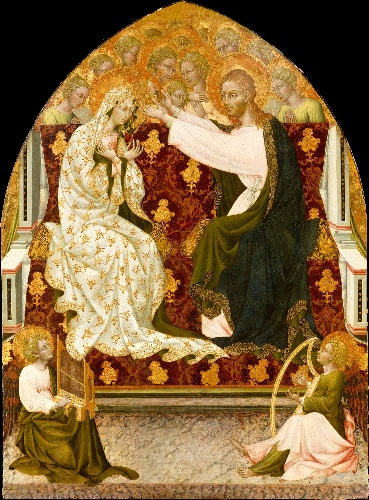
Title: Coronation of the Virgin
Artist: Giovanni di Paolo (Giovanni di Paolo di Grazia)
Artist bio: Italian, Siena 1398–1482 Siena
Date: ca. 1455
Object type: Painting
Classification: Paintings
Medium: Tempera on wood, gold ground
Dimensions: Overall (shaped top): 70 5/8 × 51 3/4 in. (179.4 × 131.4 cm)
Department: Robert Lehman Collection
Credit line: Robert Lehman Collection, 1975
Accession year: 1975
Repository: Metropolitan Museum of Art, New York, NY
Tags: Angels|Christ|Virgin Mary|Ceremony